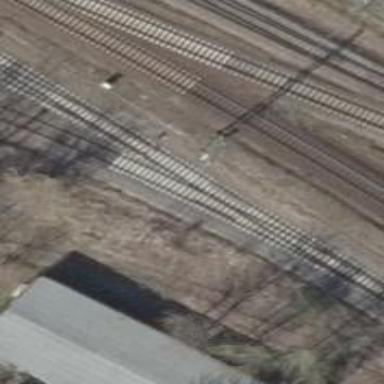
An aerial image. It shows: Railway signal.